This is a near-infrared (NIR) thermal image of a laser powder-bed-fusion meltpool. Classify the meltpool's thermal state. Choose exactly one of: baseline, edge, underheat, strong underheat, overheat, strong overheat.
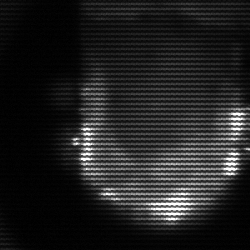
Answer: baseline